Field crop: tomato
Growth stage: 2
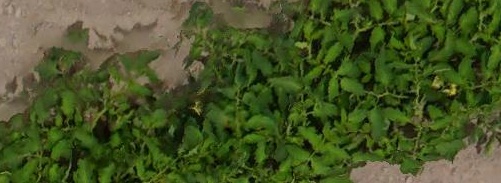
Species: tomato